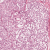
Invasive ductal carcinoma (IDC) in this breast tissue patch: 0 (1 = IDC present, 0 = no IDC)